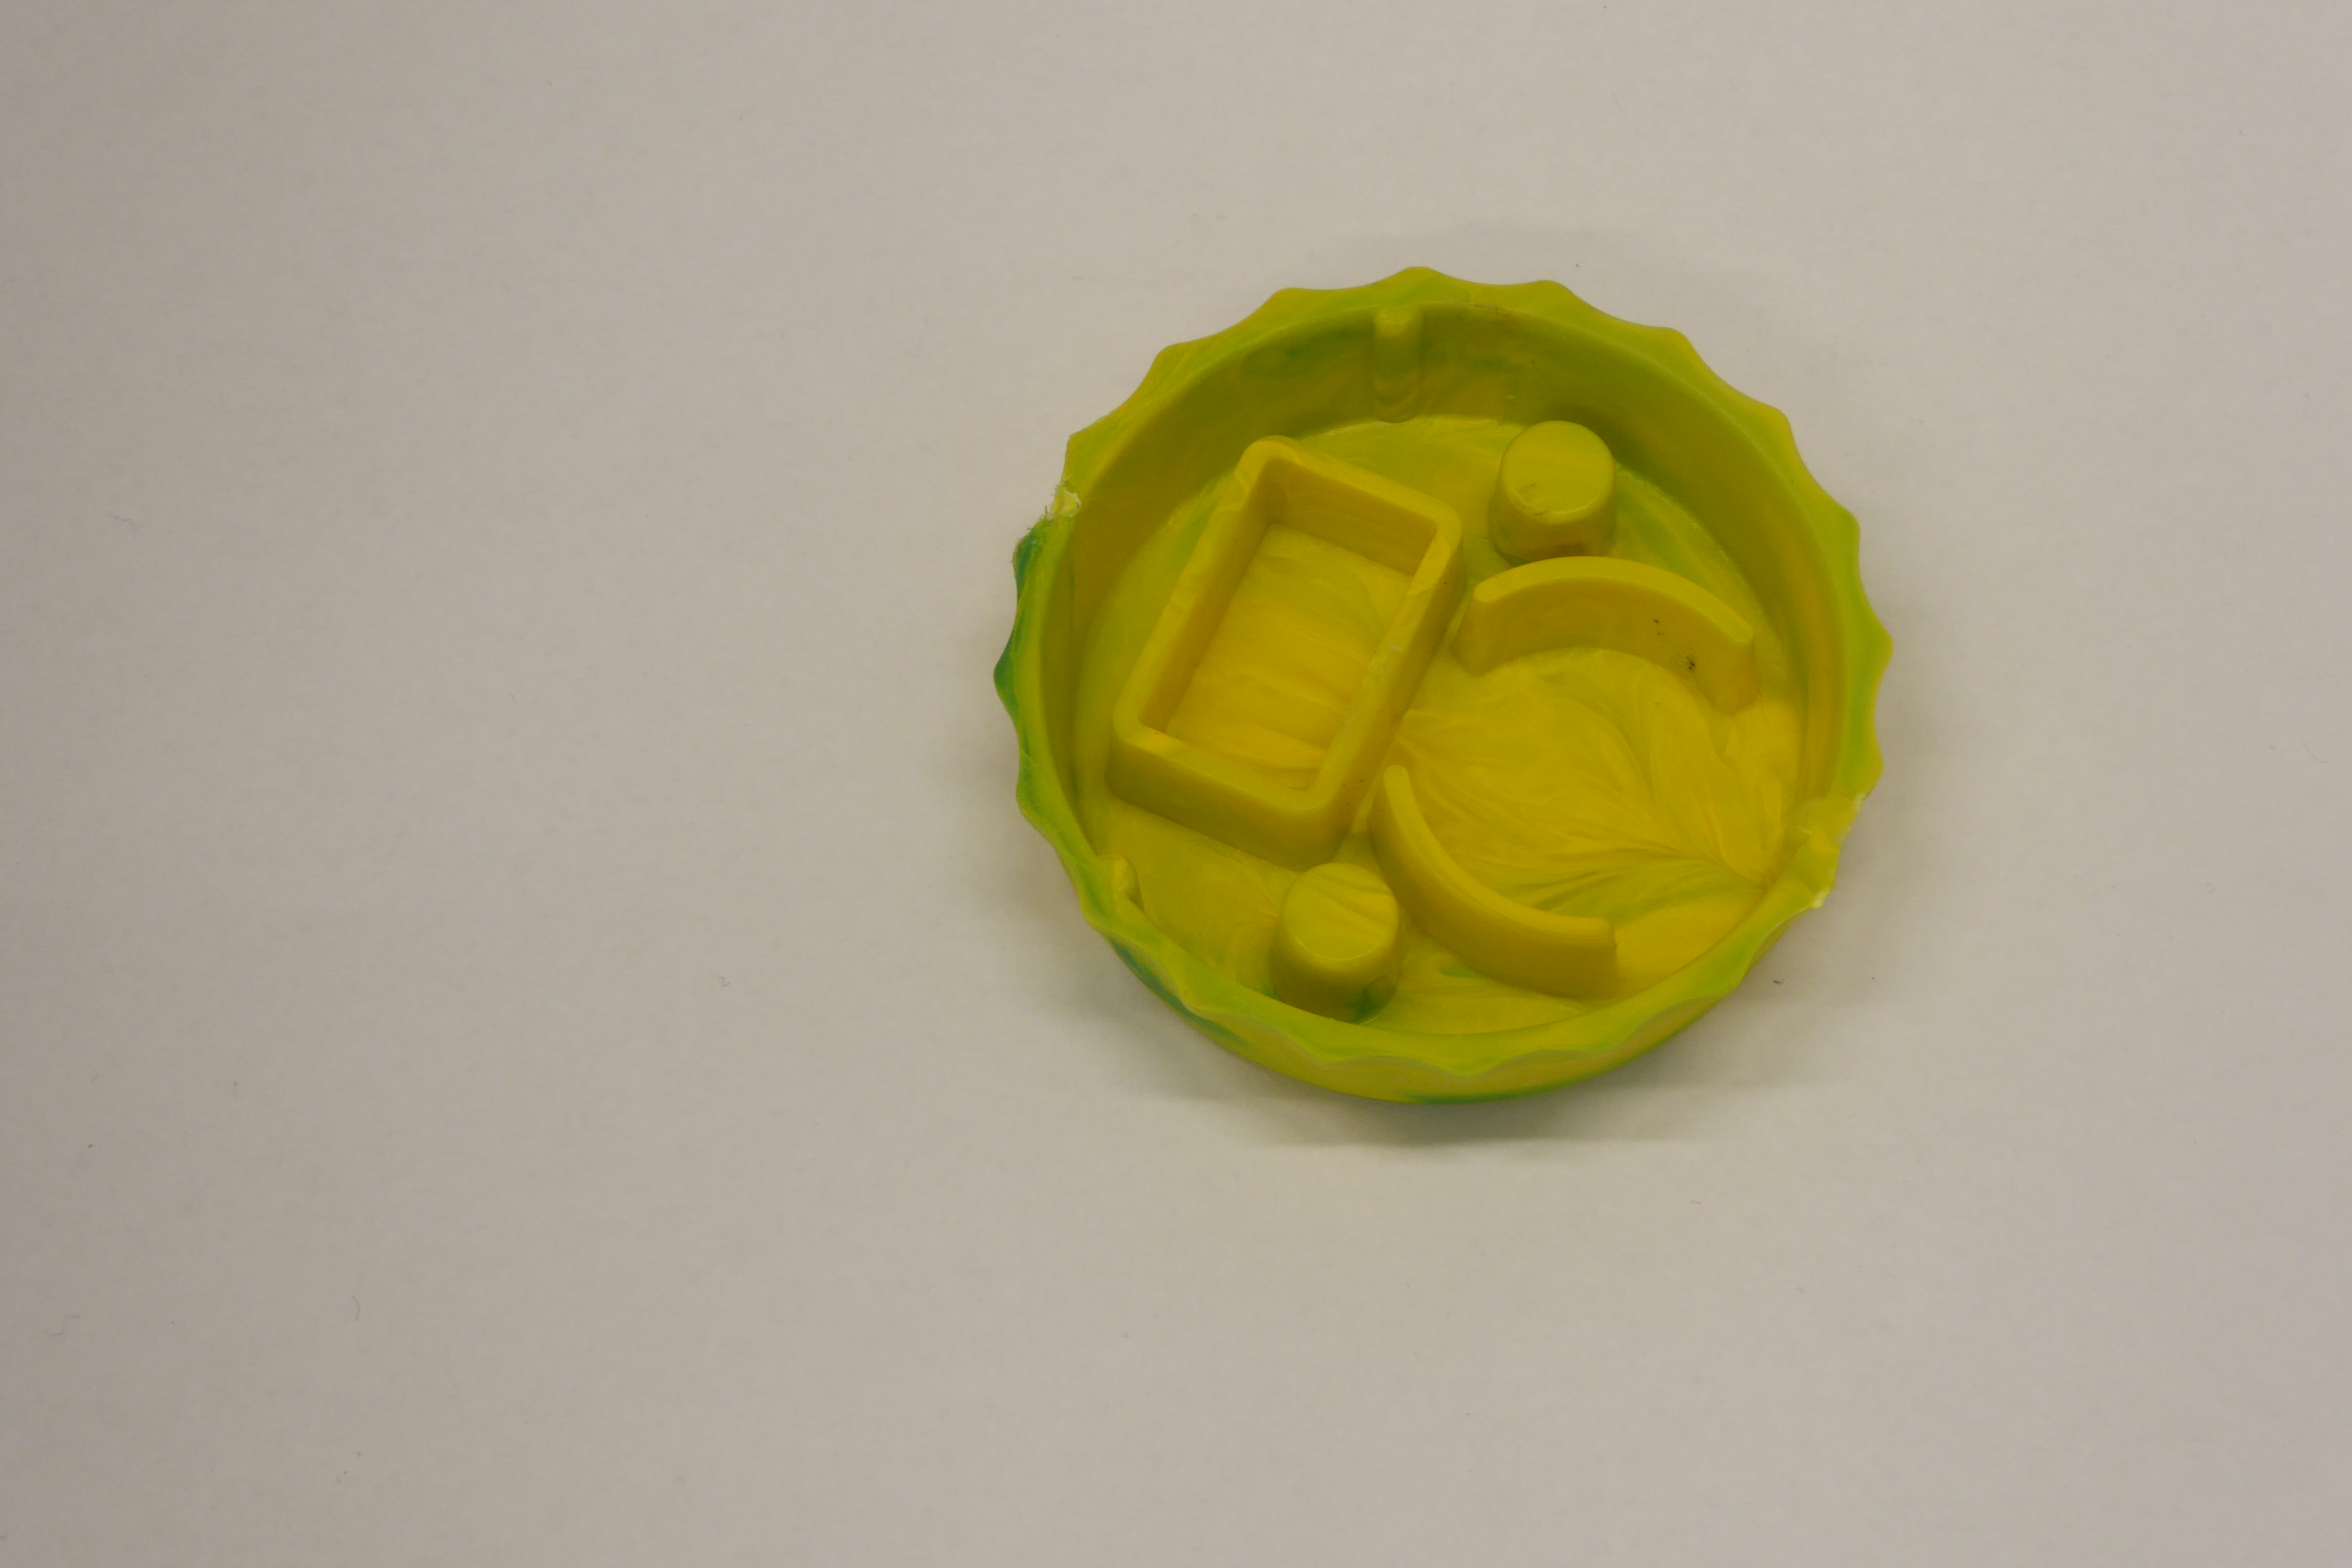
Label: Bottle Opener - Cover